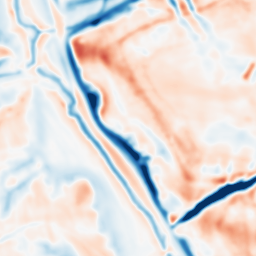
Category: multiscale
Decomposition family: dog_multiscale
Decomposition parameters: sigma_ratio: 1.6
n_scales: 3
base_sigma: 2
Upsampling method: bspline
Upsampling parameters: scale: 2
Upsampling scale: 2